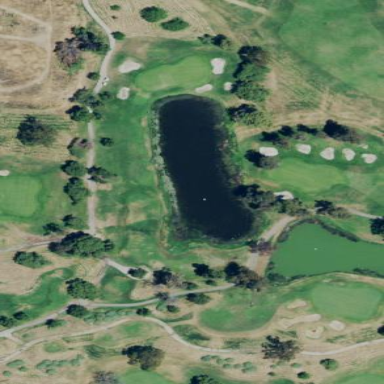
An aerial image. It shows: Water hazard on golf course. The hazard is natural water feature.